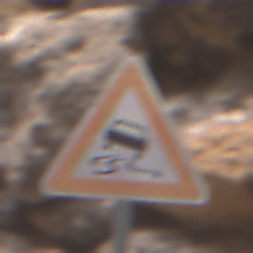
Verkehrszeichen: SchleuderOderRutschgefahr
Umgebung: Outdoor, Urban
Tageszeit: Midday
Wetter: PartlyCloudy
Licht: Natural
Jahreszeit: NotSpecified
Kontrast: MediumContrast